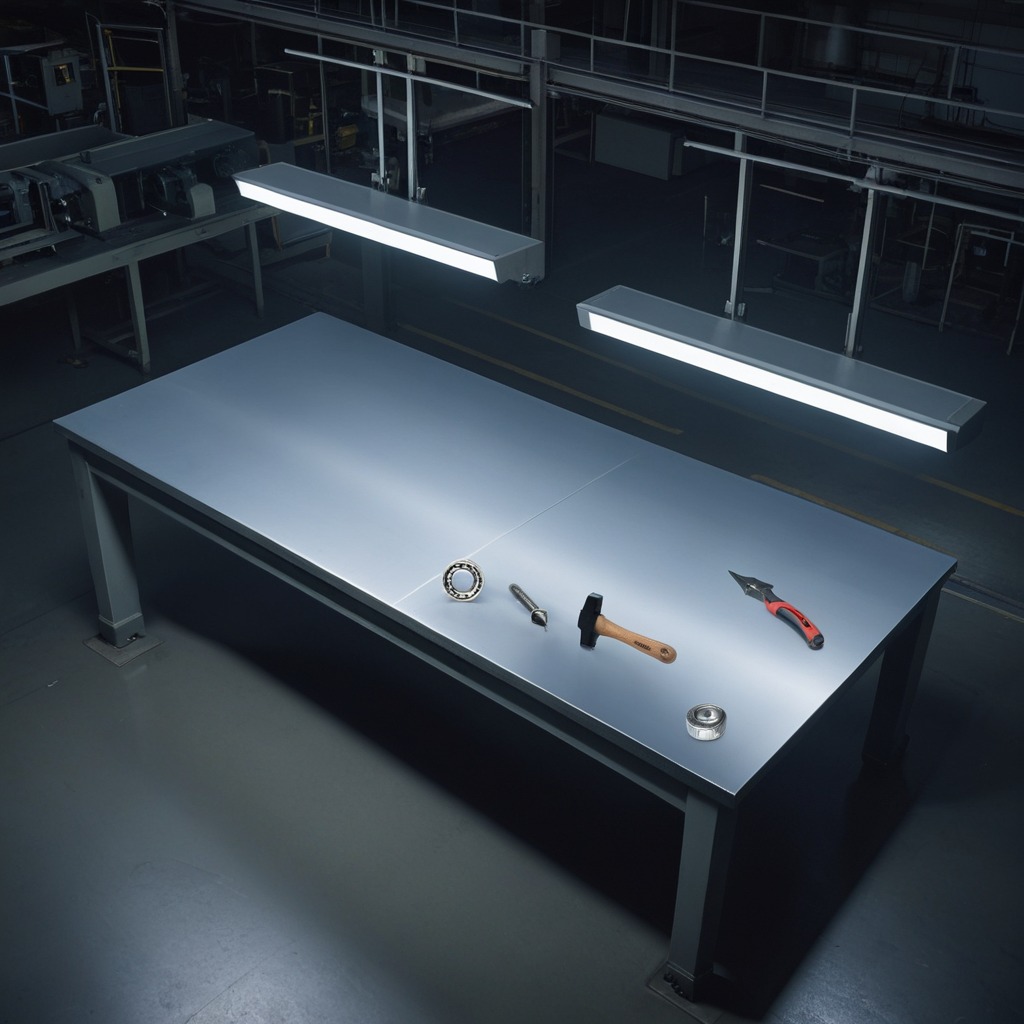
A metal ball bearing, a utility knife, a metal machine screw, a hammer, and a metal nut are lying on the clean empty table in the evening.